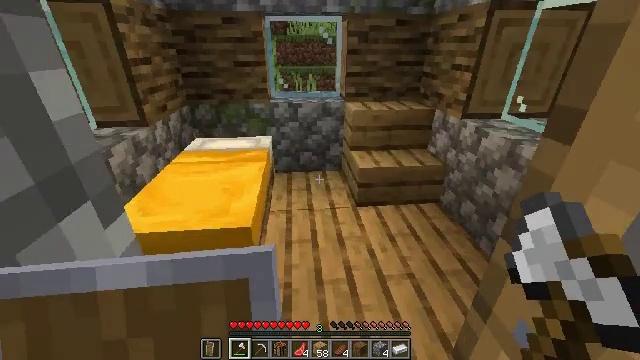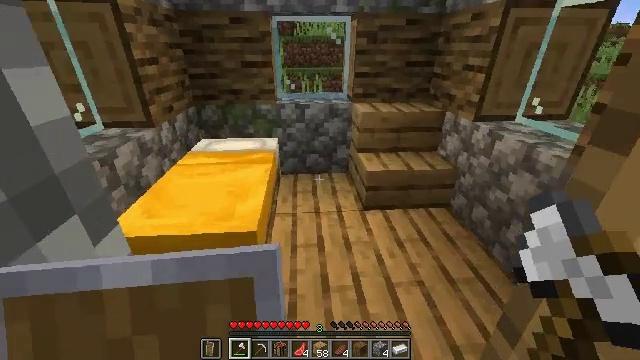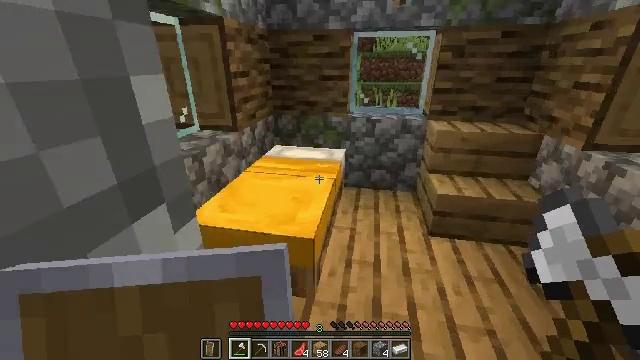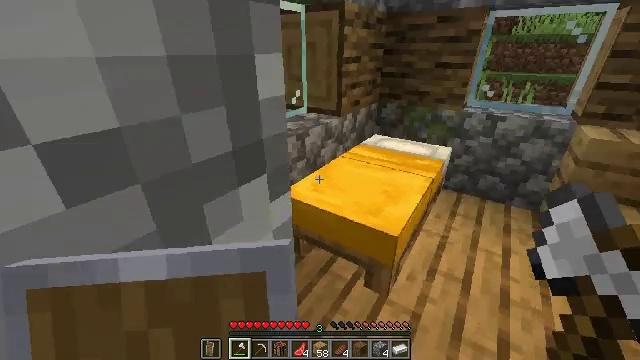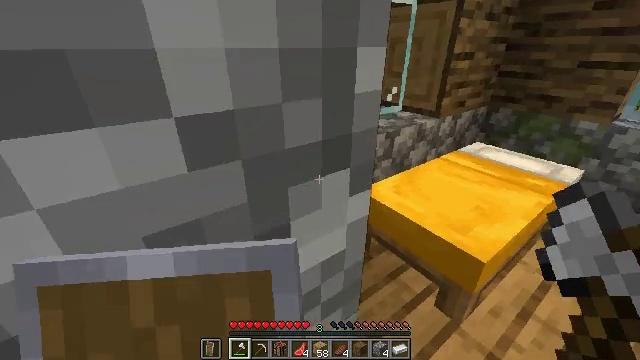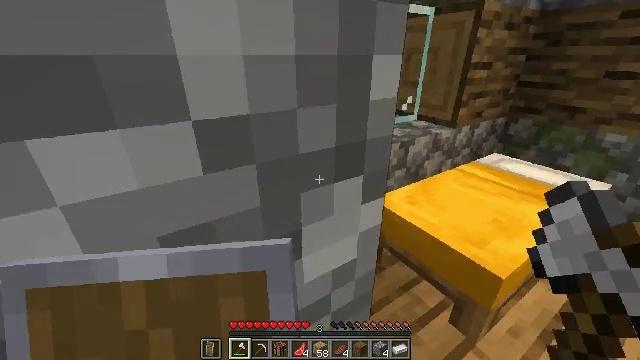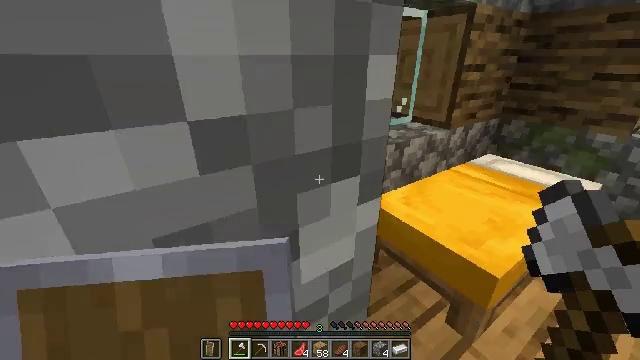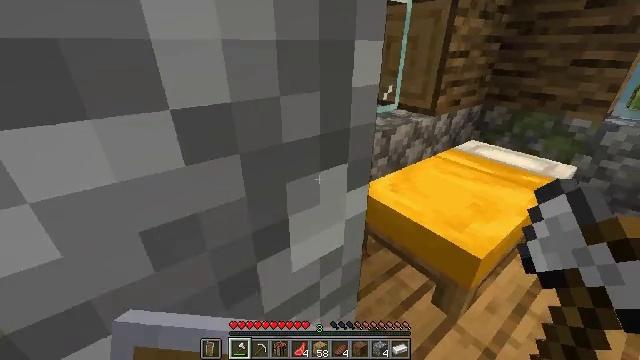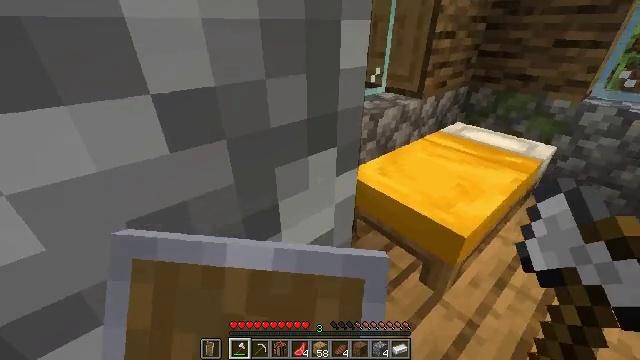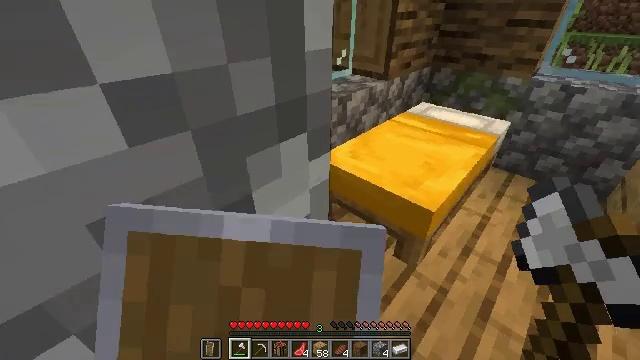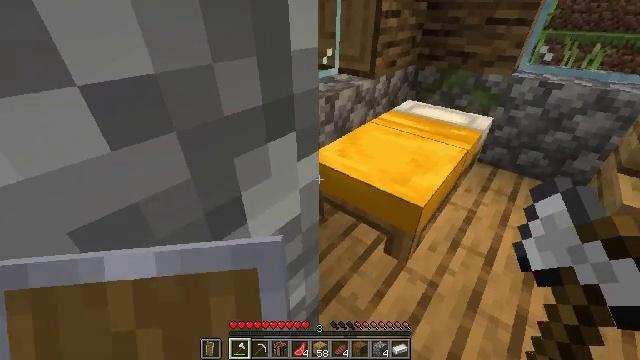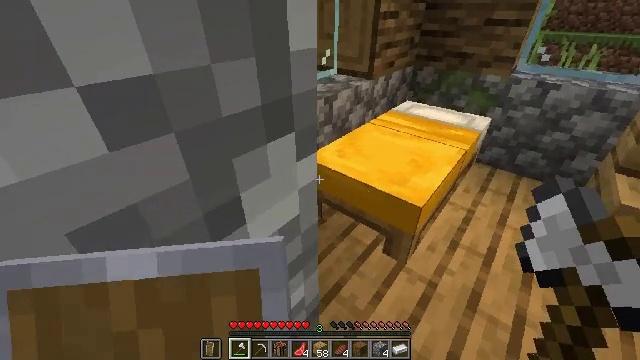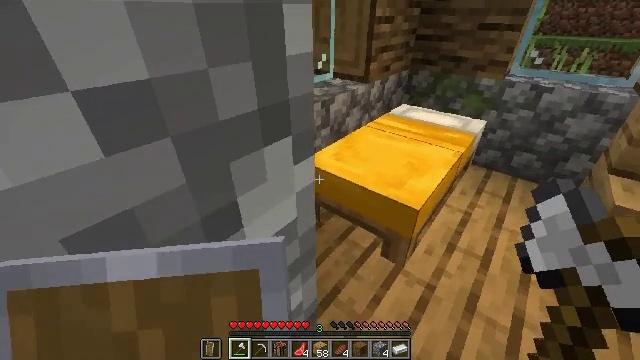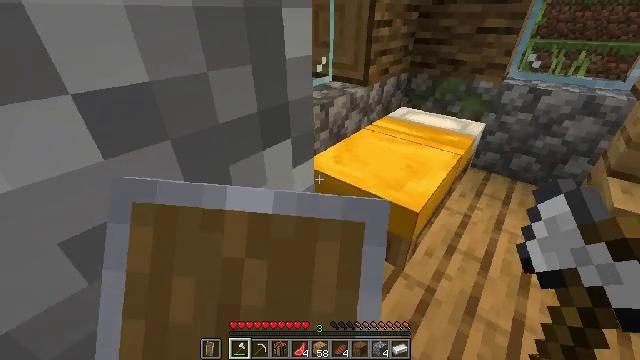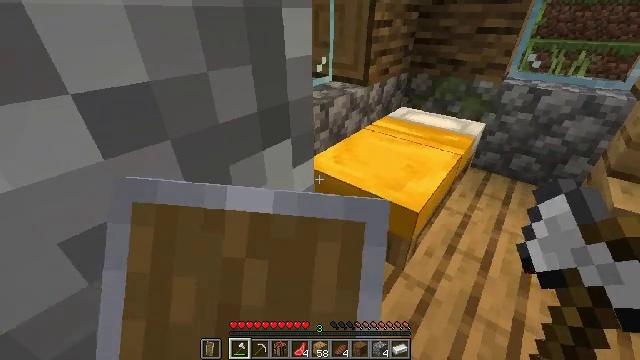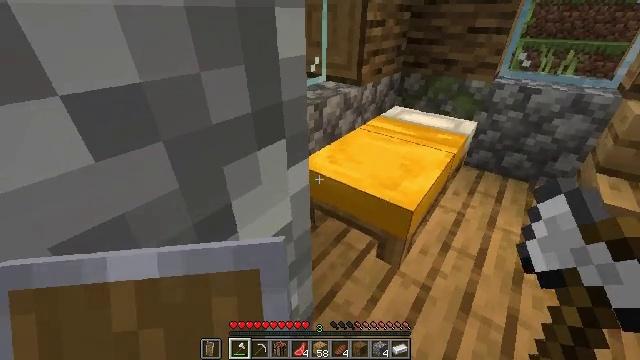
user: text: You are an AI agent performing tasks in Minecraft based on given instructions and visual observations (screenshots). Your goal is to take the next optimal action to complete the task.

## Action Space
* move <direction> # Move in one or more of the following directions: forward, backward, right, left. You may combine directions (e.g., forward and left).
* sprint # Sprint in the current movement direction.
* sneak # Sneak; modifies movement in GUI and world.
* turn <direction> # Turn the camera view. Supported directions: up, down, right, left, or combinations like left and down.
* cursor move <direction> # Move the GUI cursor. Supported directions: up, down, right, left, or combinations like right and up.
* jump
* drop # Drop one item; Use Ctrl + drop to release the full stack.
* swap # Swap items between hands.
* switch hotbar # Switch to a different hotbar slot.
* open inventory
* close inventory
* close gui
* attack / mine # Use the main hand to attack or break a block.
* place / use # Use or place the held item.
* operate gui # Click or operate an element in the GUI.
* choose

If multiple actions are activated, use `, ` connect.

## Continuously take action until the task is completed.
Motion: motion action
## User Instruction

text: Mine the composter block.
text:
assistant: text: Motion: turn left
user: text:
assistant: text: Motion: turn left and up
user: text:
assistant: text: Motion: turn left and down
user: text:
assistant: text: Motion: turn left
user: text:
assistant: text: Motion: turn left and up
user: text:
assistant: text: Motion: turn right
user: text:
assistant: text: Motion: turn right and down, use / place
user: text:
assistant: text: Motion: turn right and down, use / place
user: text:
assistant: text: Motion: turn right and down, use / place
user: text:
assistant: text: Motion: turn right
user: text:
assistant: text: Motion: no_op
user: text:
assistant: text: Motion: use / place
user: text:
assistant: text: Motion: use / place
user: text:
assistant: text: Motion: use / place
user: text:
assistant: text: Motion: turn right
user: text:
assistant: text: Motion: turn right
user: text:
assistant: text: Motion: no_op
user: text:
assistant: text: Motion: no_op
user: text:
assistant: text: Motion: no_op
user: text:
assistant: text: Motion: no_op
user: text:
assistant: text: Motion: turn right
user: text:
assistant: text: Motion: use / place
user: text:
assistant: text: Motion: use / place
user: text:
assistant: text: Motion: use / place
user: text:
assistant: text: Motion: turn left and up
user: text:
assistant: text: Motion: turn left and up
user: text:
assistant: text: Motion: turn left
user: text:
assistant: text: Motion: turn left and up
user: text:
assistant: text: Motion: turn left and up
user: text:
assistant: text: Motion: move forward, turn left and up